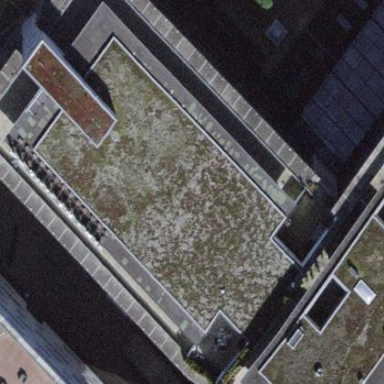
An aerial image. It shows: Building with flat roof.